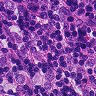
Metastatic tissue present: yes